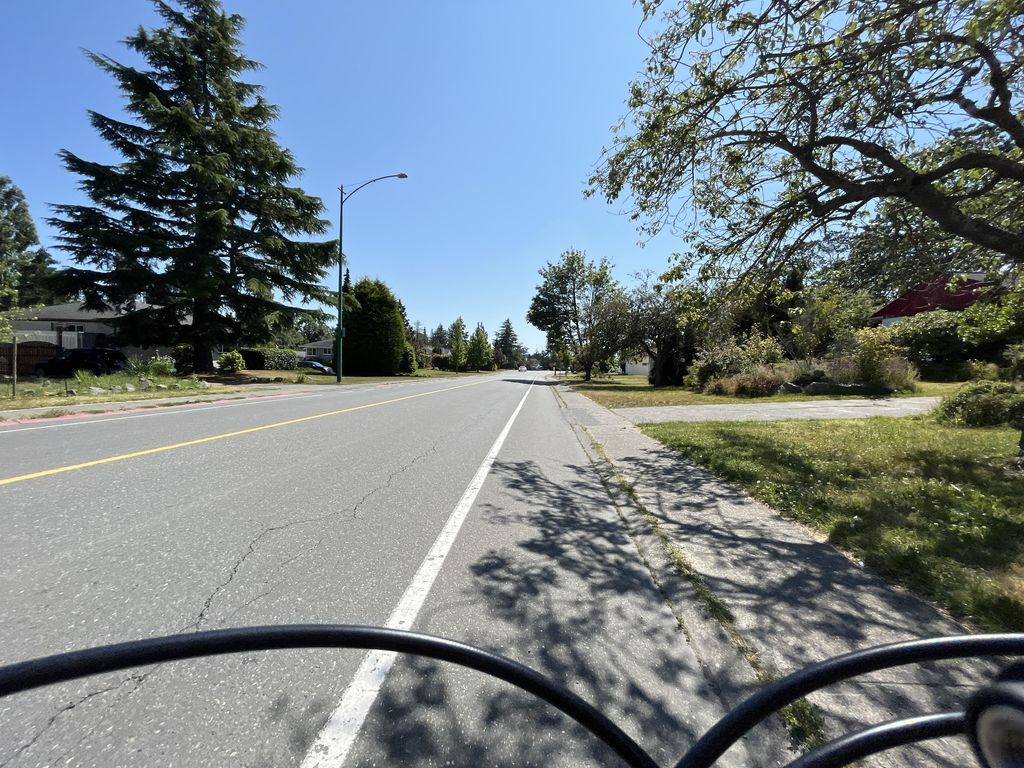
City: victoria